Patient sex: F
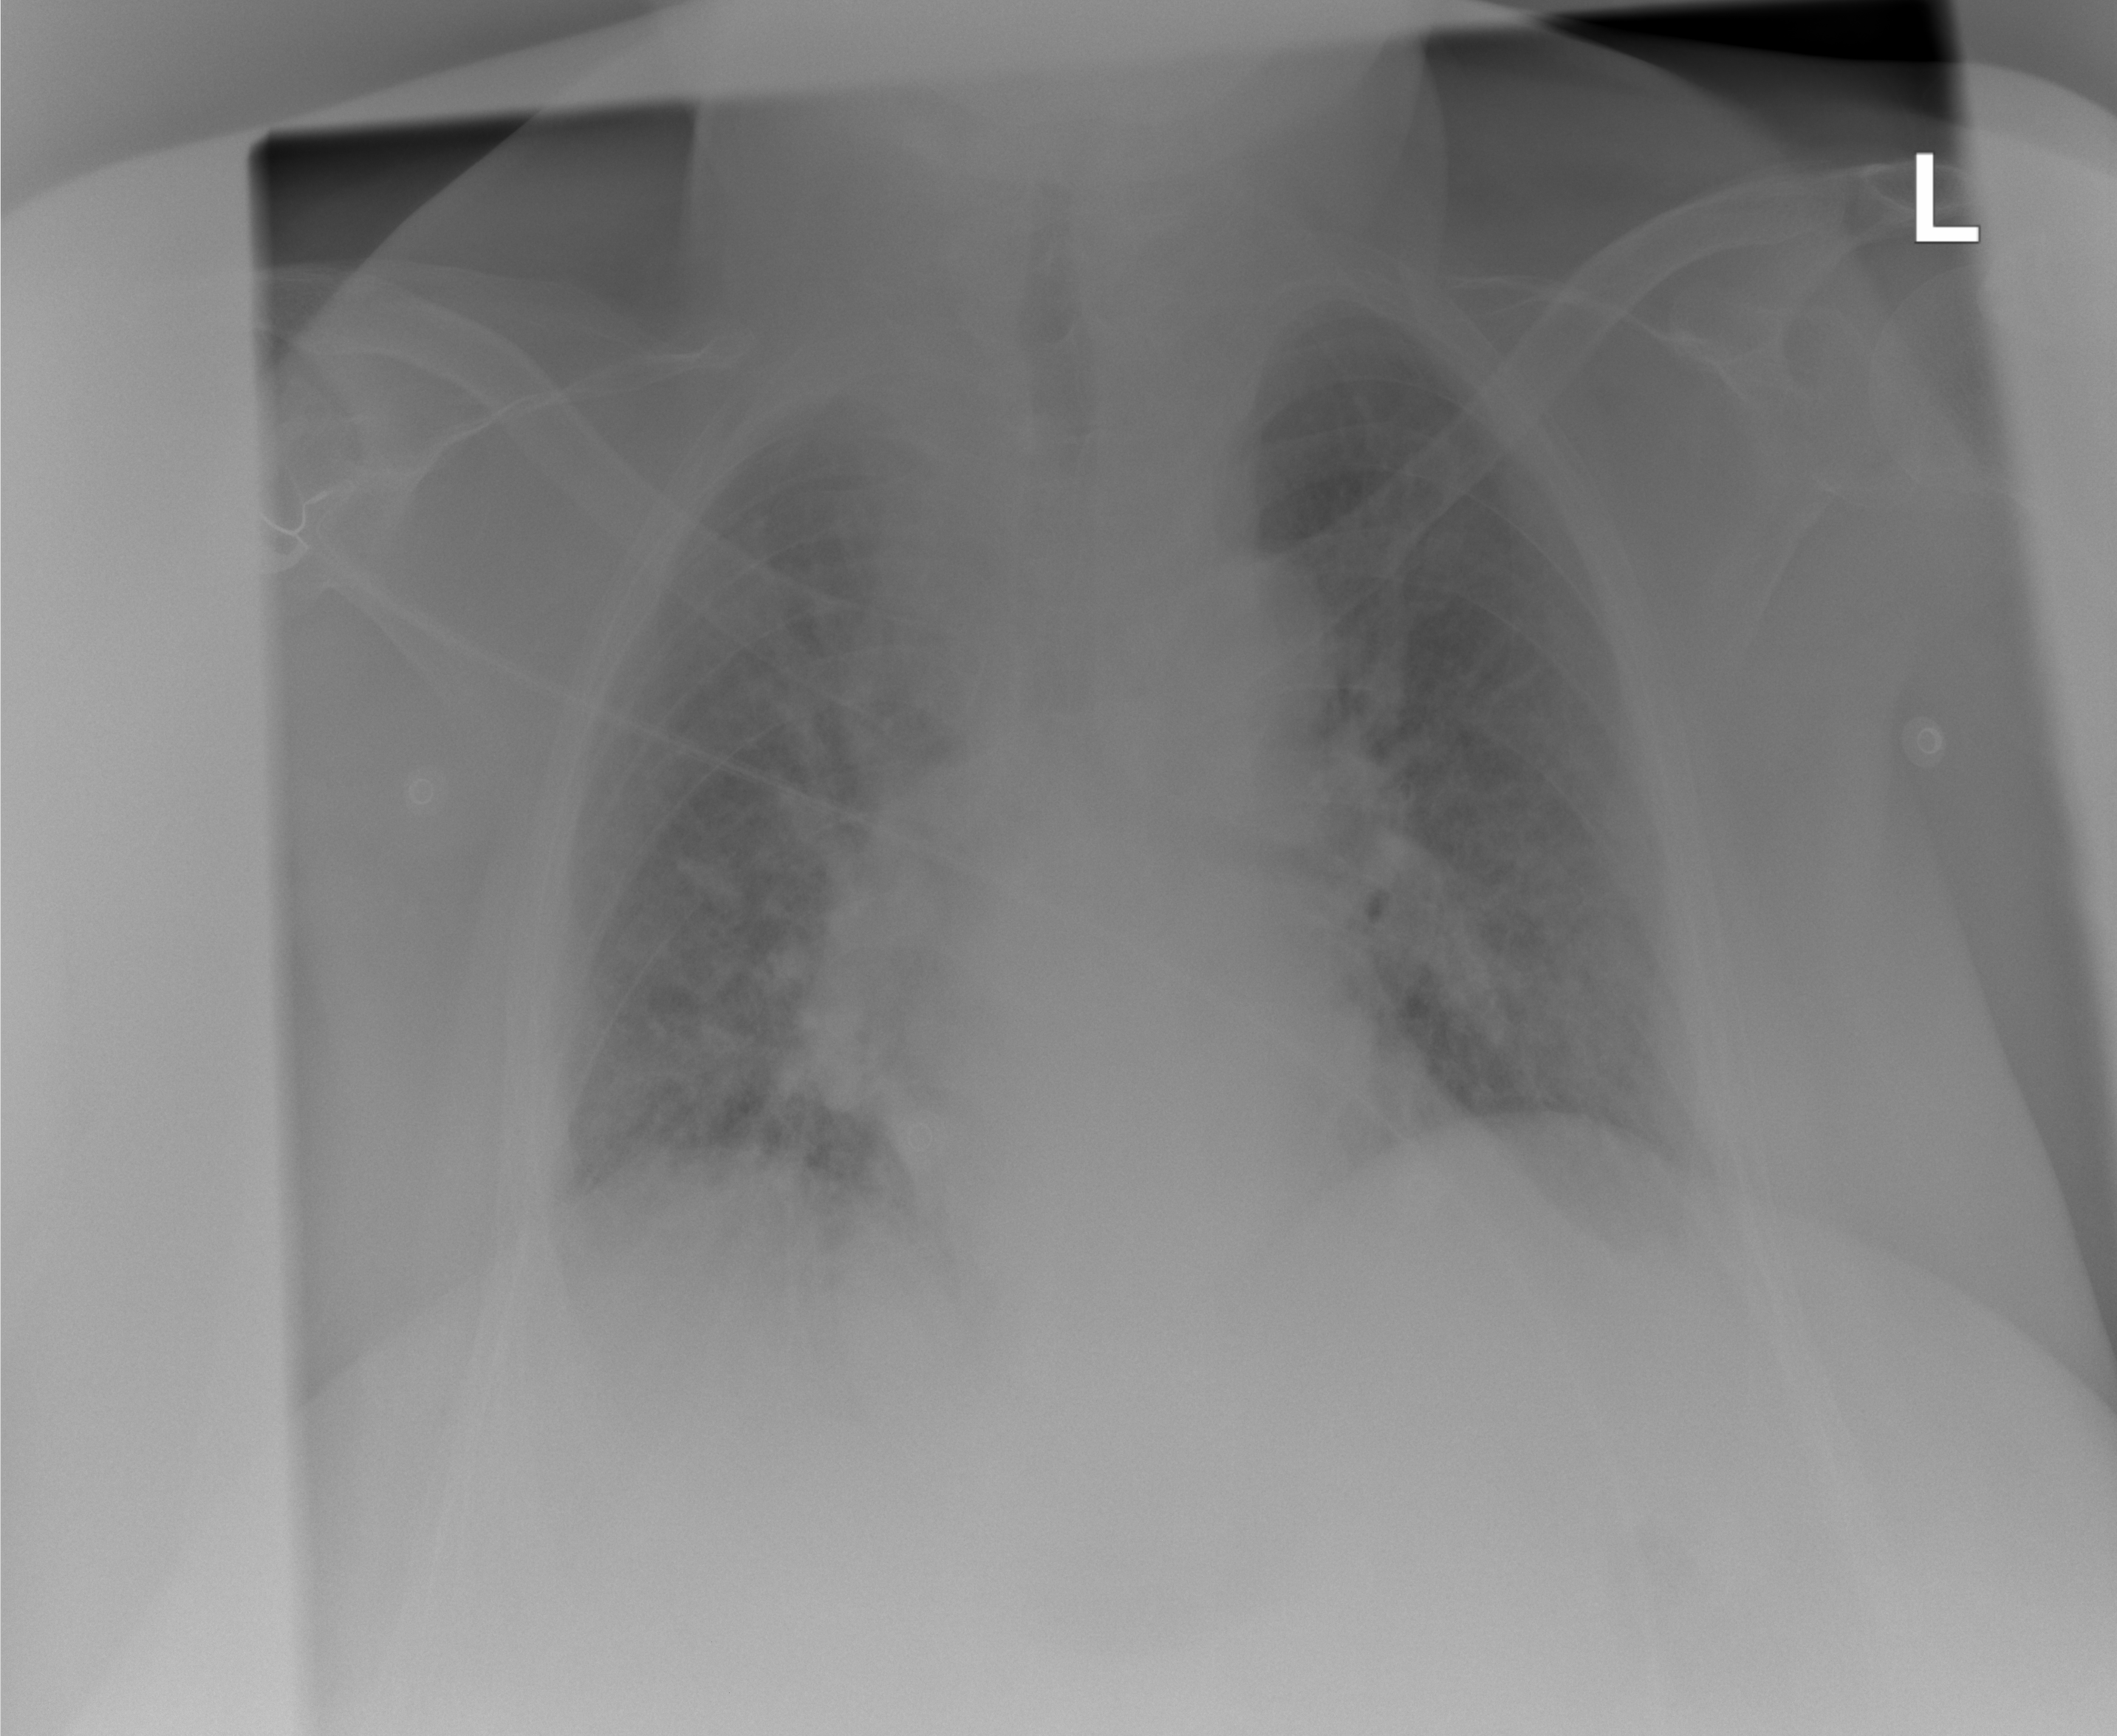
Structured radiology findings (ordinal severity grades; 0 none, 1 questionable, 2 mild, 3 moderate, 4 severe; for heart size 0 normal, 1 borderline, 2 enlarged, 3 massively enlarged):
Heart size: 0
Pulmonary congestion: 2
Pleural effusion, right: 0
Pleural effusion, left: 0
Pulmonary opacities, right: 0
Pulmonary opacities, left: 0
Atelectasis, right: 0
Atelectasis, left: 0